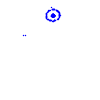
Particle: electron